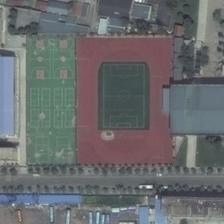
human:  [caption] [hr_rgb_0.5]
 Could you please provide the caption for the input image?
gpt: a playground with two basketball fields and eight badminton fields next to it is next to a road .

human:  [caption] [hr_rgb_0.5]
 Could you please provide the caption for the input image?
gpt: a rectangular playground with many kinds of sports fields next to it is surrounded by many buildings .

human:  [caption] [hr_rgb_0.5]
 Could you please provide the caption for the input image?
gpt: some buildings around some kinds of sports fields are near a road .

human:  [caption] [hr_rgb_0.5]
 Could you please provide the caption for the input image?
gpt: the configuration here is that the huge exercise yard sits btween two factory buildings .

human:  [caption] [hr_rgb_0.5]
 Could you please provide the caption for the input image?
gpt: a rectangular playground with many kinds of sports fields next to it is surrounded by many buildings .